Brain MRI, t1w sequence, axial 2D slice.
Patient: age 55, sex F, weight 75 kg, height 1.7 m
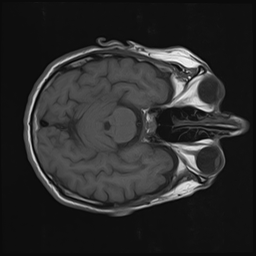